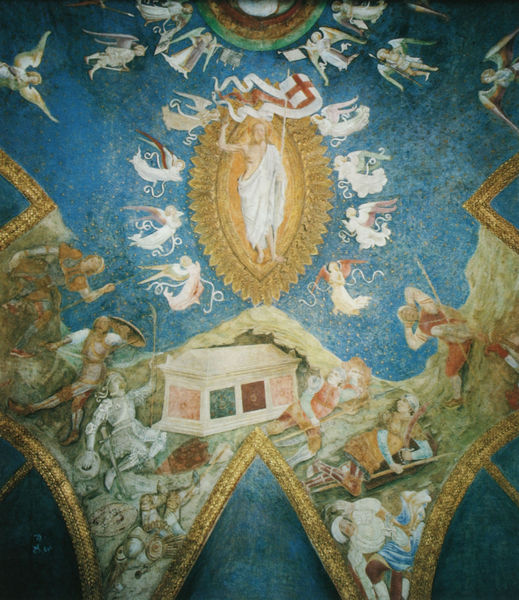
Titel: Cappella Ducale, Teil des Deckenfreskos
Künstler: Bonifacio Bembo
Standort: Mailand
Institution: Castello Sforzesco
Schlagwörter: berg, blau, feder, flügel, gemälde, gott, himmel, mann, weiß, grün, landschaft, menschen, ausschnitt, braun, frau, geste, grau, hell, marmor, szene, türkis, haus, rot, band, bibel, gefieder, rahmen, wache, hügel, kirche, figur, gewand, gold, decke, renaissance, rosa, fliegen, engel, relief, bogen, fahne, flagge, füsse, grisaille, figuren, kuppel, banner, soldaten, detail, verzierung, wandmalerei, foto, fotografie, schild, gewölbe, erschrecken, medaillon, kreuz, stern, strahlen, schweben, schwert, wei0, helm, kranz, ritter, darstellung, rüstung, wimpel, zwickel, altar, gestalten, intarsie, sarg, christus, grab, jesus, ostern, fall, wächter, heiliger, tempel, speer, deckengemälde, fresko, jünger, bänder, heilig, posaune, gloriole, schlagen, kreisen, auferstehung, himmelfahrt, stürzen, deckenmalerei, regenbogen, sarkophag, trompete, mandorla, metapher, auferstandener, strahlenkranz, deckenfresko, bundeslade, heerschar, auferstanden, rotes kreuz, #frau